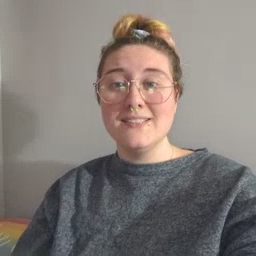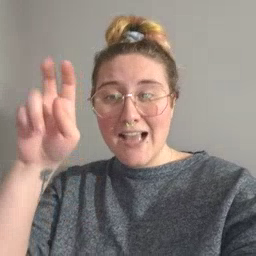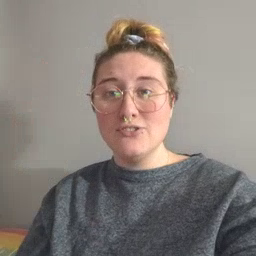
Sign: stairs